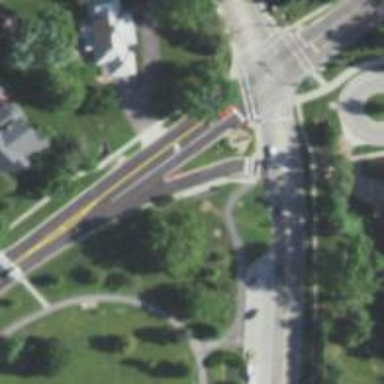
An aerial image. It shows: Road marking indicating solid crossing edge.